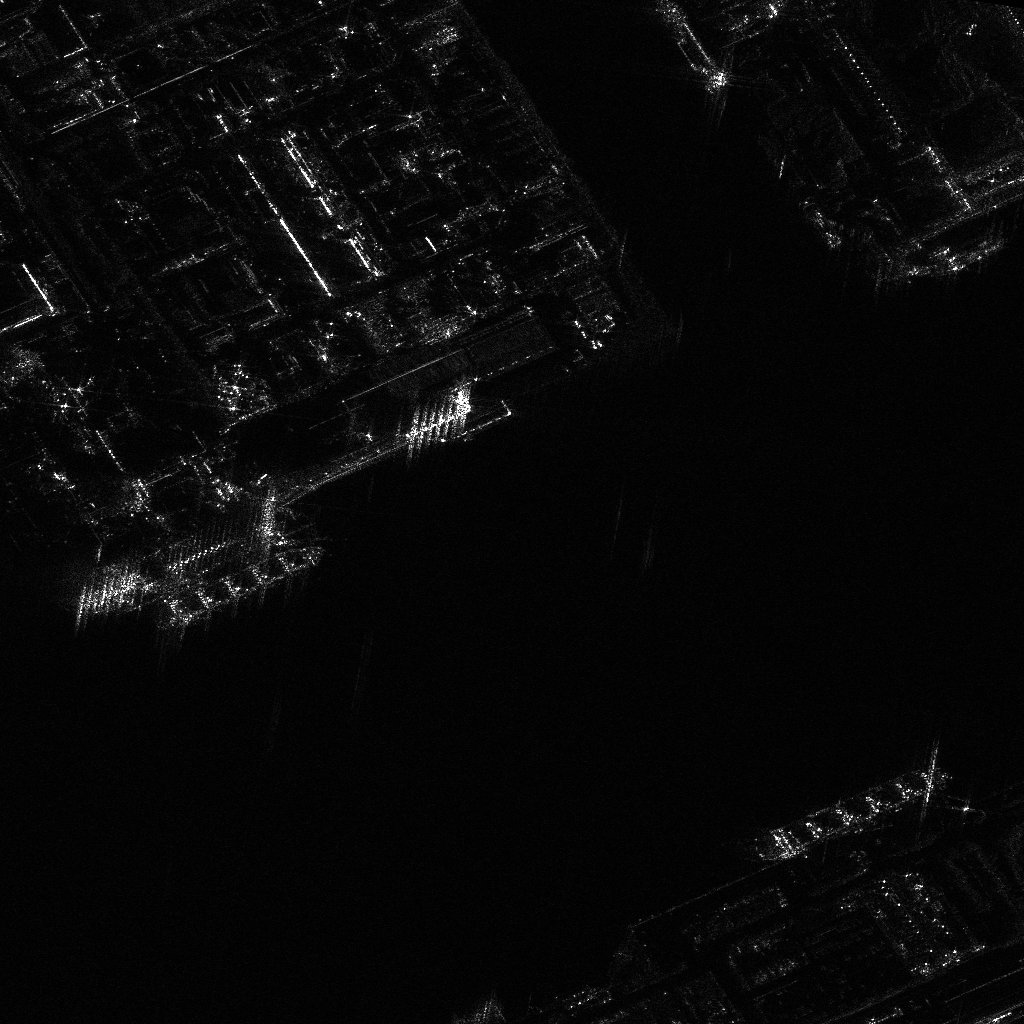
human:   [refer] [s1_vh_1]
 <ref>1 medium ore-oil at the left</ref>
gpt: <box>[[22, 45, 26, 66, 70]]</box>

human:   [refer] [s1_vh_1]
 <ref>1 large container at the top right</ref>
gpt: <box>[[91, 17, 94, 31, 63]]</box>